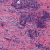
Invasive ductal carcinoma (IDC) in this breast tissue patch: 1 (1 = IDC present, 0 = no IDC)